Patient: sex M, age 60
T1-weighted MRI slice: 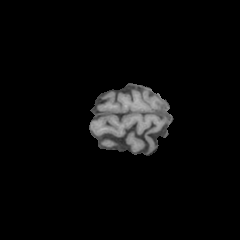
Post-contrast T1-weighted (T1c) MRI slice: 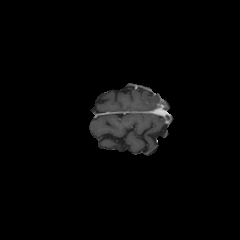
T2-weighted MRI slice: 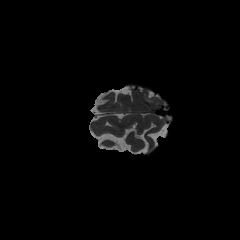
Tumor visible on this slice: no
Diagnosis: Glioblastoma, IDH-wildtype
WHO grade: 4